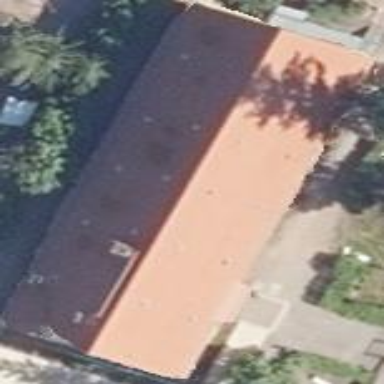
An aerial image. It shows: Kindergarten building.